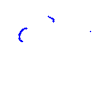
Particle: kaon